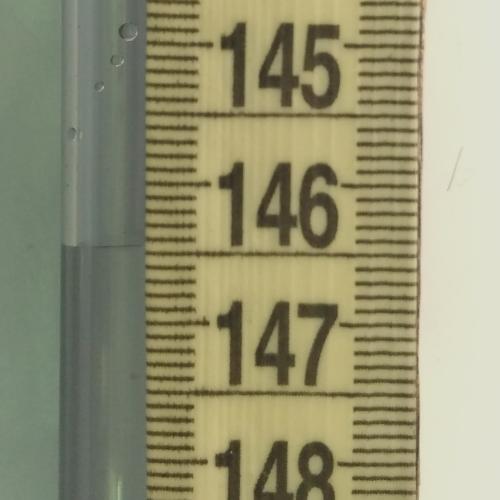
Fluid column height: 146.4 cm